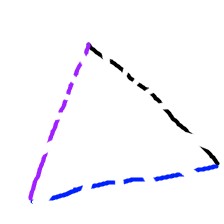
Shape: triangle